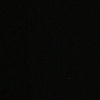
Label: space